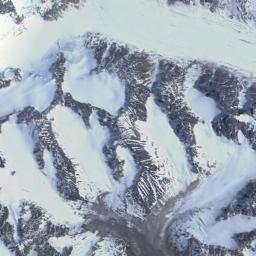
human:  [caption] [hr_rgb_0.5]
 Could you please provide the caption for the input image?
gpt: A snow-covered mountain covered in large areas .

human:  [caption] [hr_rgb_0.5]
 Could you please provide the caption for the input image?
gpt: The snowberg is partly covered with snow and ice .

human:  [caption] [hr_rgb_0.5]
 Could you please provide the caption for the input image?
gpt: A lot of snow is on the snowberg .

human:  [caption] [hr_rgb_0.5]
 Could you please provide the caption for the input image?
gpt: The snow berg is consist of bare land and white snow .

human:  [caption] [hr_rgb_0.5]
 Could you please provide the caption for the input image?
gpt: There are much snow and some bare land on the snowberg .